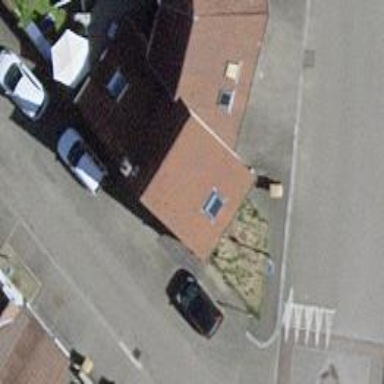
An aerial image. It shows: Garage building.